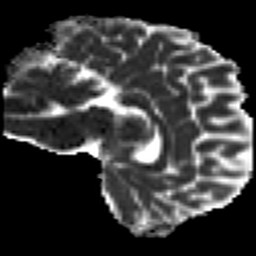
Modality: MD
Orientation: sagittal
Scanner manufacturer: siemens
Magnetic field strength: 3 T
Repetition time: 7.8 s
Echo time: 0.09 s